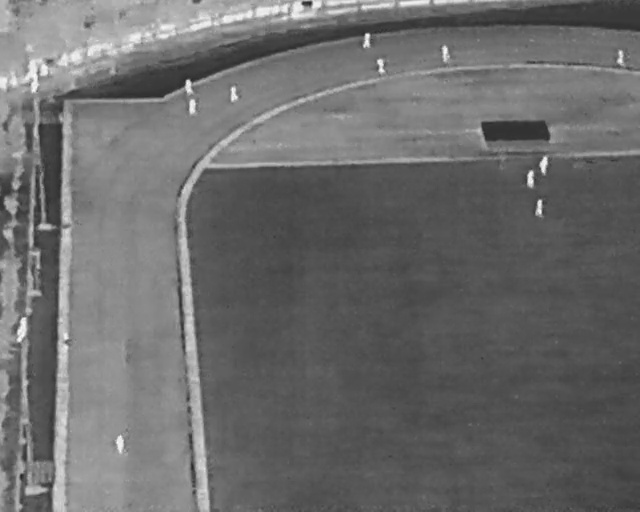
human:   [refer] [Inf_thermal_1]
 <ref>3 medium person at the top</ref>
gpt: <box>[[35, 17, 37, 19, 2], [58, 12, 60, 13, 2], [67, 9, 71, 11, 2]]</box>

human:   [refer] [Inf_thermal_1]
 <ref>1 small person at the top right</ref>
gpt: <box>[[95, 10, 98, 11, 2]]</box>

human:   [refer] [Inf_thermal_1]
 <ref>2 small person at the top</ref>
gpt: <box>[[28, 20, 31, 21, 2], [56, 7, 58, 8, 2]]</box>

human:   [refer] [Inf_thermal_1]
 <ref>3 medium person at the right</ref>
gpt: <box>[[83, 31, 86, 33, 2], [81, 33, 84, 35, 2], [82, 39, 85, 41, 2]]</box>

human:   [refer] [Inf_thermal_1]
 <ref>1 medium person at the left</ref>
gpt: <box>[[8, 66, 12, 67, 2]]</box>